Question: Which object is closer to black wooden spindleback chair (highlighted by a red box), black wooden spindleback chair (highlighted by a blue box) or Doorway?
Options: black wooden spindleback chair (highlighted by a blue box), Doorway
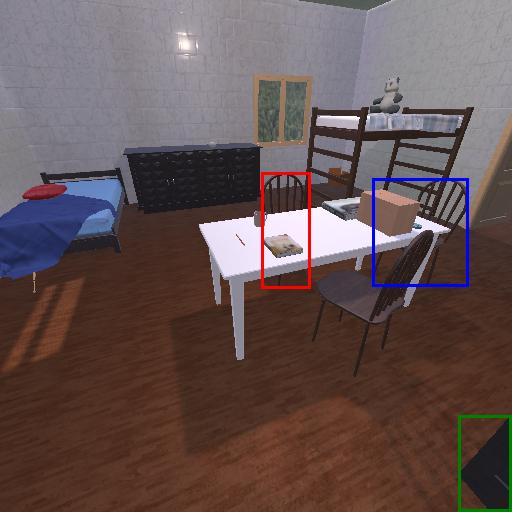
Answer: black wooden spindleback chair (highlighted by a blue box)